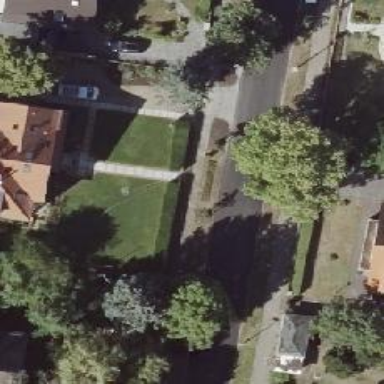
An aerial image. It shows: Footway.